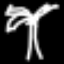
Label: palm tree